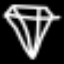
Label: diamond